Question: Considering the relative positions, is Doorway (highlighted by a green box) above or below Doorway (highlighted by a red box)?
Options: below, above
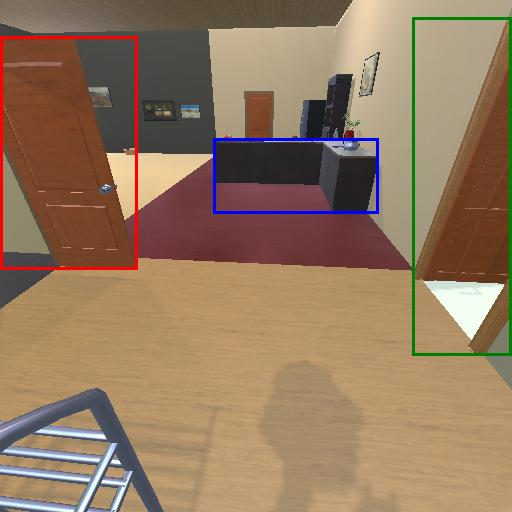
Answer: below